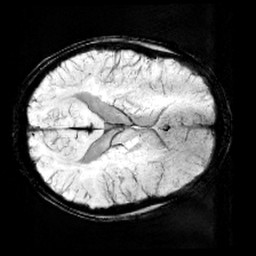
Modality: minIP
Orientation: axial
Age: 10
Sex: male
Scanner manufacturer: siemens
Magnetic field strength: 3 T
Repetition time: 0.027 s
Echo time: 0.02 s